Question: Given the following HTML:
'''
<body><div class="container"></div></body>
'''
and CSS:
'''
body {
background-color: #e9f9e9;
}
.container {
height: 200px;
width: 200px;
background: -webkit-gradient(radial, 50% 50%, 0, 50% 50%, 100, color-stop(0%, #fcfffc), color-stop(100%, #e9f9e9));
background: -webkit-radial-gradient(#fcfffc, #e9f9e9);
background: -moz-radial-gradient(#fcfffc, #e9f9e9);
background: -o-radial-gradient(#fcfffc, #e9f9e9);
background: -ms-radial-gradient(#fcfffc, #e9f9e9);
background: radial-gradient(#fcfffc, #e9f9e9);
}
'''
The edges of the radial gradient do not match the final color stop, and thus does not match the containing element's background color (which is the same as the gradient's final color stop), causing an abrupt color change at the edge of the '<div>'. How can this be avoided?
Screenshot with adjusted contrast & saturation to make the problem obvious:
View live on <URL>. Verified to occur on OS X 10.7 in Chrome 14 & 16, Safari 5.1, Firefox 7 & 9a2; Windows 7 in Chrome 14 & 16, Firefox 7 & 9.0a2.
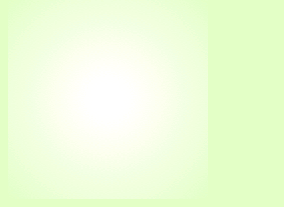
Answer: That's because, according <URL> the default value for the 'size' argument of the radial gradient function is a 'cover', so the circle positioned so that it tries to cover all the square area with pixels that have alpha > 0.
So, to fix it, set this argument to 'contain': <URL> -- and it would be fixed.